Question:
How can I display the score result in an activity from another activity? I have here my MainActivity and ScoreActivity. I want to display the score in ScoreActivity from MainActivity's TextView. Is it possible? How can I achieve that?
'''
//COUNTDOOWNTIMER
public void onFinish() {
// TODO Auto-generated method stub
timer.setText("Time's Up!");
topScore.setText(score.getText());//the textview for best score
run();//to store the value in topScore
Intent i = new Intent("app.thesis.boggleit.TOPSCORE");
startActivity(i); //themedActivity
Intent score = new Intent(MainActivity.this, TopScore.class);
score.putExtra("scores", topScore.getText().toString());
}
'''
'''
import android.app.Activity;
import android.os.Bundle;
import android.widget.TextView;
public class TopScore extends Activity{
TextView topscore;
@Override
protected void onCreate(Bundle savedInstanceState) {
// TODO Auto-generated method stub
super.onCreate(savedInstanceState);
setContentView(R.layout.top_score);
topscore = (TextView) findViewById(R.id.tvNewTScore);
String scores = getIntent().getStringExtra("scores");
topscore.setText(scores);
}
}
'''
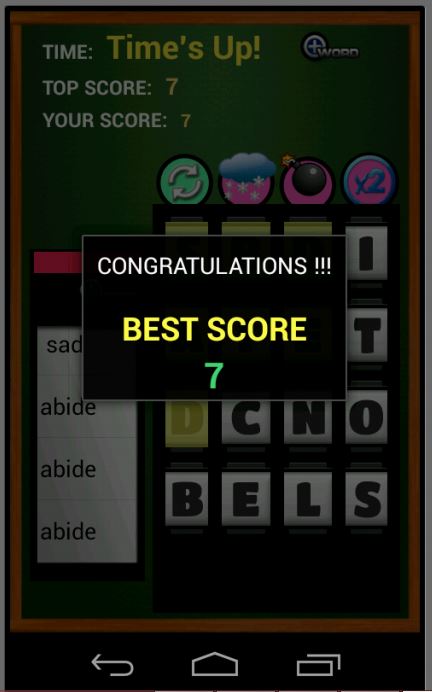
Answer: In main activity:
'''
public void onFinish() {
// TODO Auto-generated method stub
timer.setText("Time's Up!");
topScore.setText(score.getText());//the textview for best score
run();//to store the value in topScore
Intent i = new Intent(MainActivity.this,ScoreActivity.class);
i.putExtra("scores", topScore.getText().toString());
startActivity(i); //themedActivity
}
'''
In score:
'''
String scores = getIntent().getStringExtra("scores");
'''